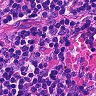
Metastatic tissue present: no